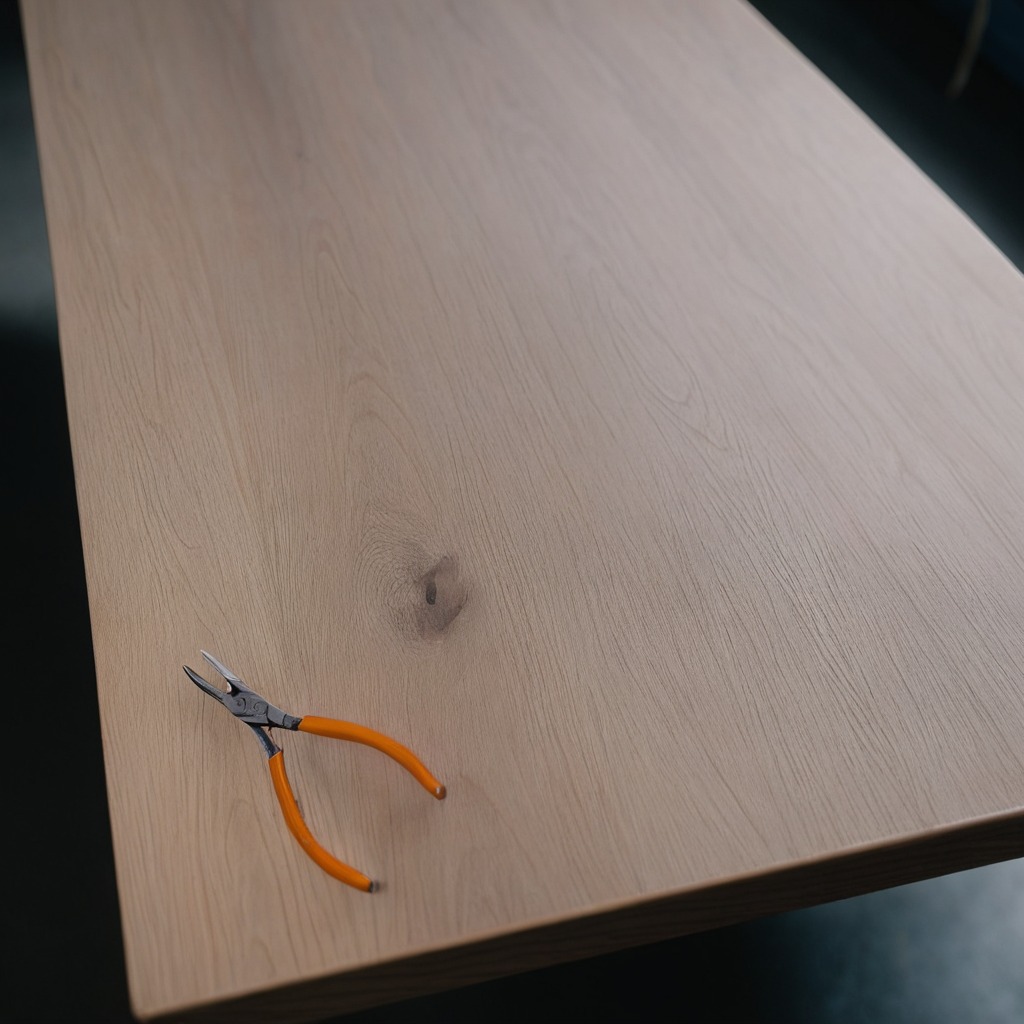
A plier is lying on the table in the garage.